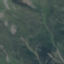
Land use / land cover class: HerbaceousVegetation